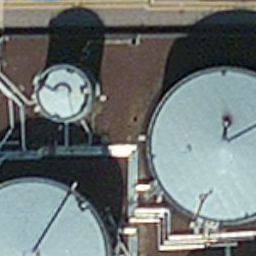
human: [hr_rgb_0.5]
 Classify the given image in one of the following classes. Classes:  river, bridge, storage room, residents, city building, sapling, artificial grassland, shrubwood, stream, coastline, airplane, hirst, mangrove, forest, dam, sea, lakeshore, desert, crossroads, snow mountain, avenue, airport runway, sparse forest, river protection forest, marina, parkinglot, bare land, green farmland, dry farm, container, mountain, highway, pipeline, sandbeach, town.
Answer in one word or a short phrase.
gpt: storage room